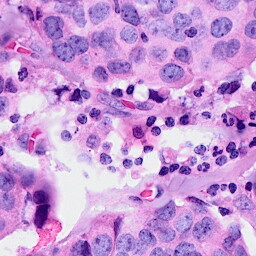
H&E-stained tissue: Breast